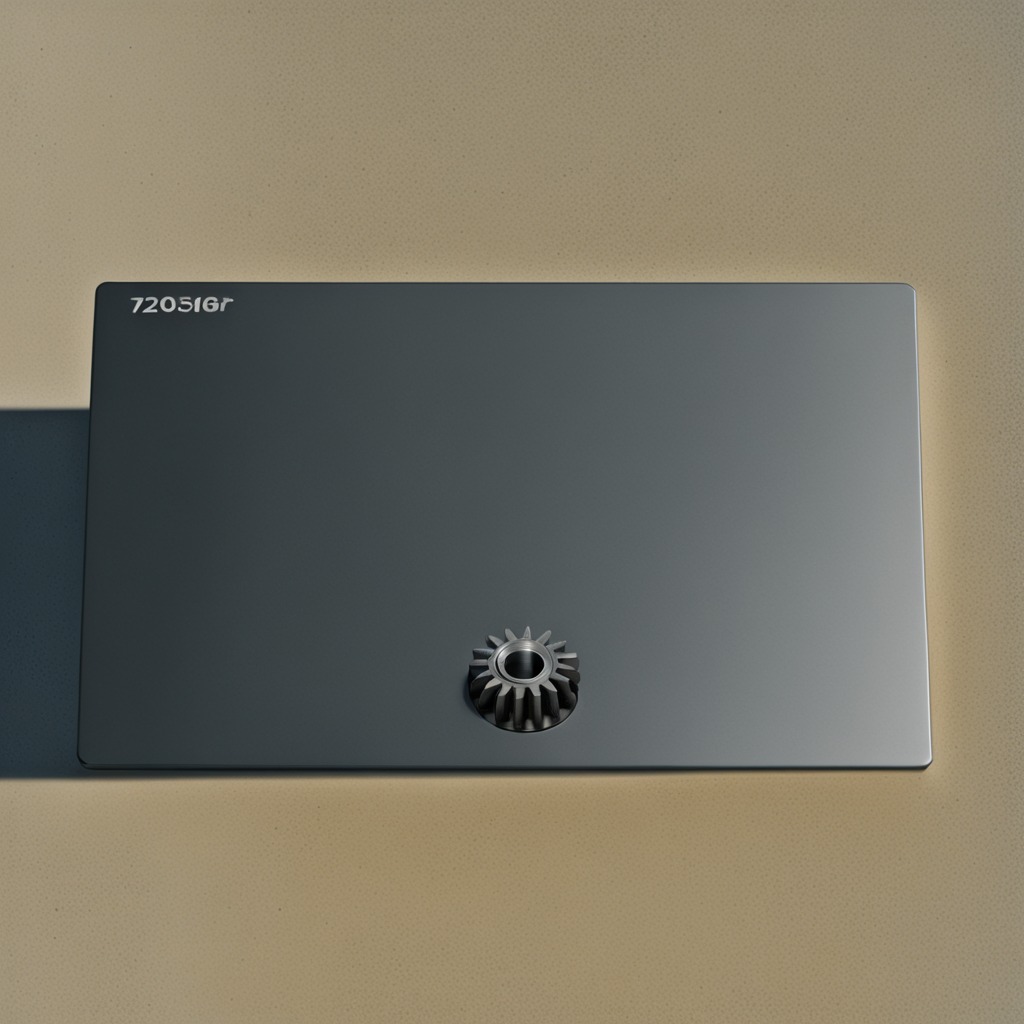
A steel gear with teeth is lying on a clean utility table in a temporary outdoor tool station afternoon light present textured surface.